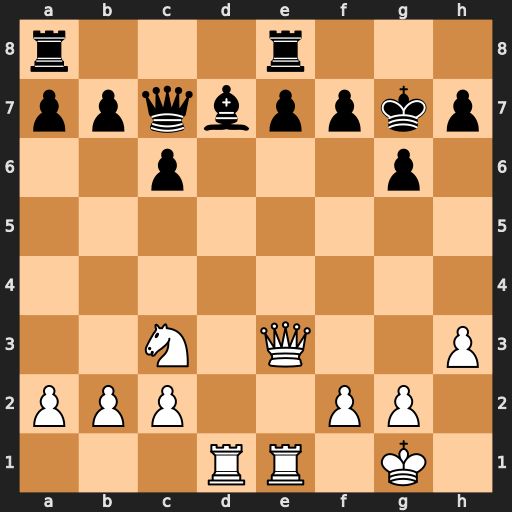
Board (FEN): r3r3/ppqbppkp/2p3p1/8/8/2N1Q2P/PPP2PP1/3RR1K1
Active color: w
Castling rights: -
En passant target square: -
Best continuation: Qd4+ Kg8 Qxd7 Qxd7 Rxd7